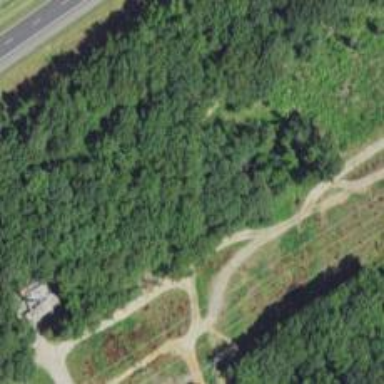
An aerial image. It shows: Path.